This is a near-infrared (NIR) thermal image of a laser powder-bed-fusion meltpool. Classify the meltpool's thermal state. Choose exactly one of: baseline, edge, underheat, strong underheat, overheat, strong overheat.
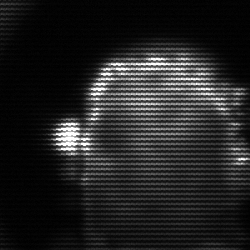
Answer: baseline